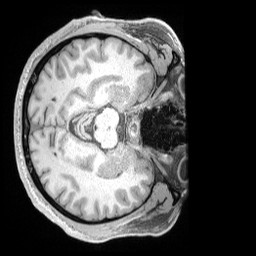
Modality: T1w
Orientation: axial
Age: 36
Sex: male
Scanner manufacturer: siemens
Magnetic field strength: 3 T
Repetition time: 2 s
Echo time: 0.00211 s